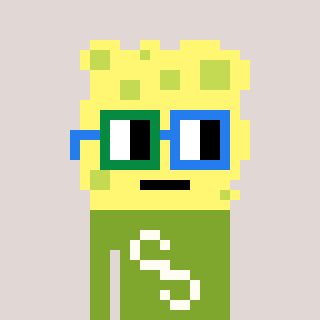
a pixel art character with square green and blue glasses, a sponge-shaped head and a slimegreen-colored body on a warm background